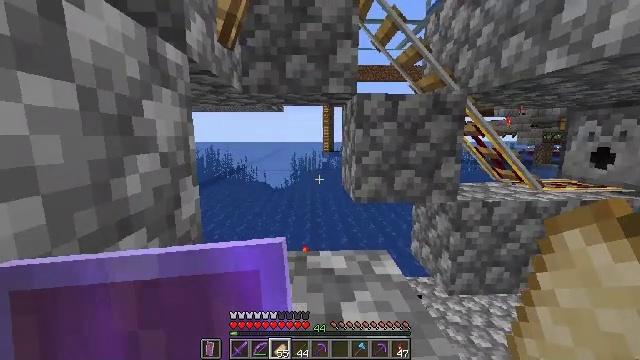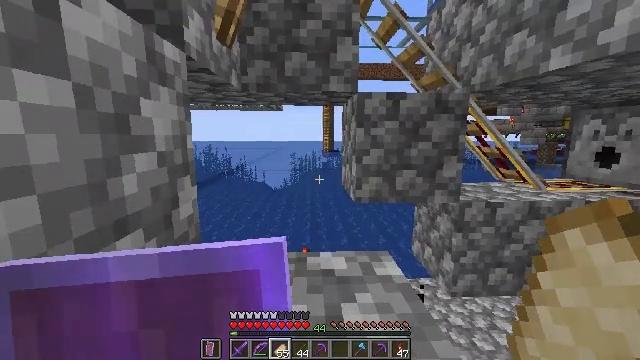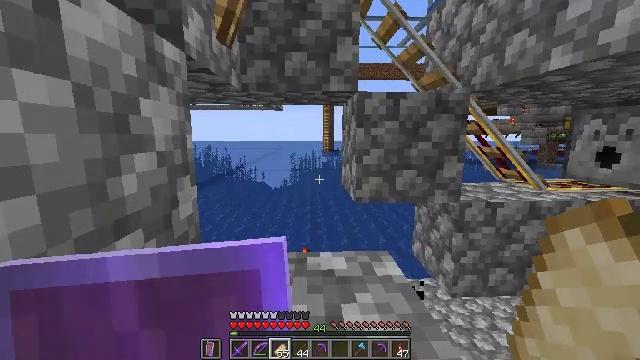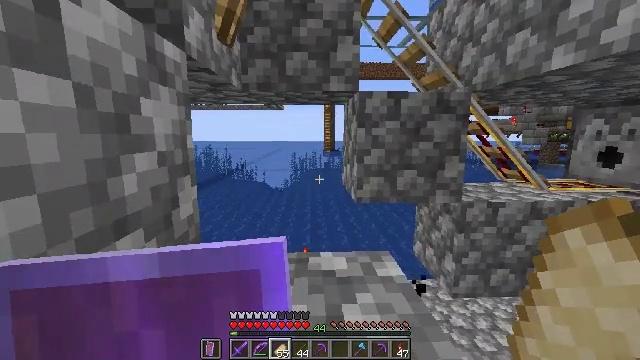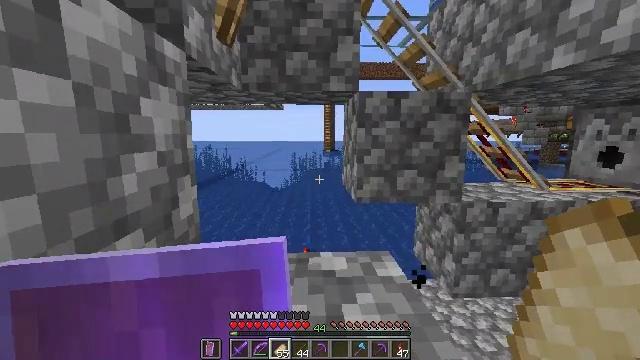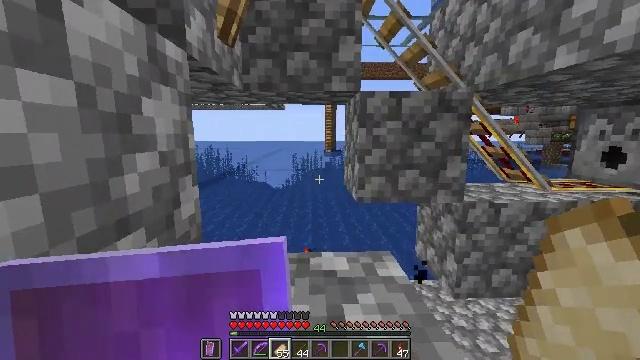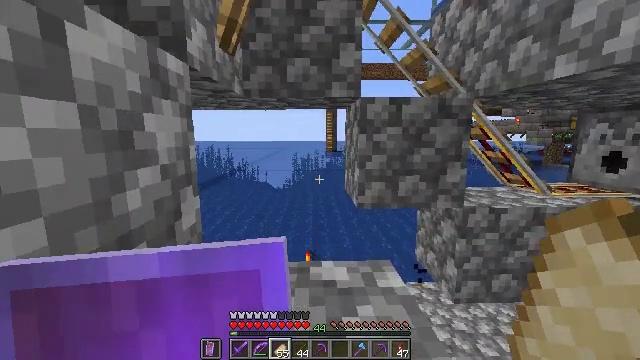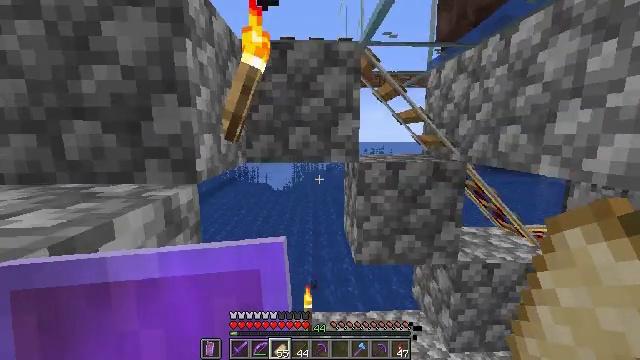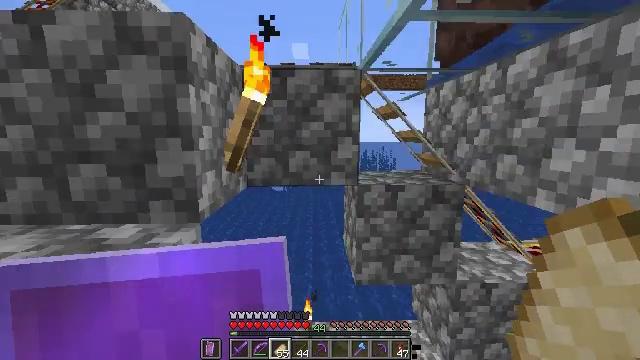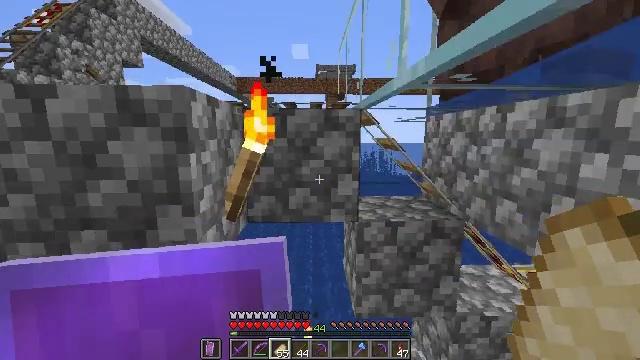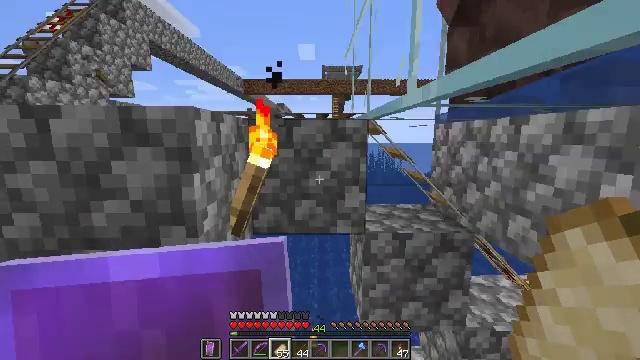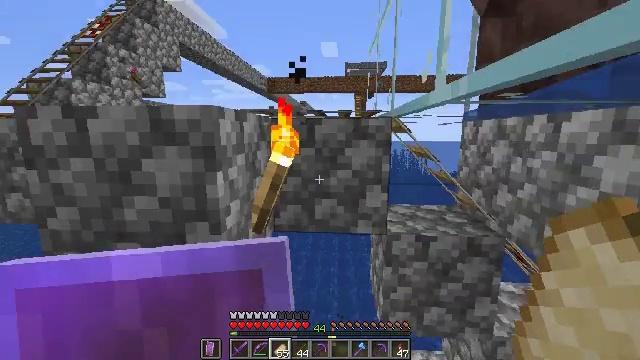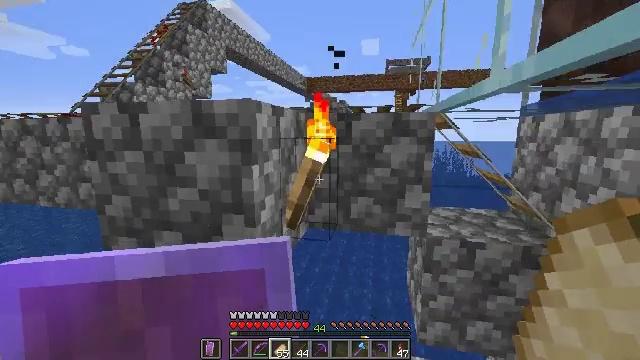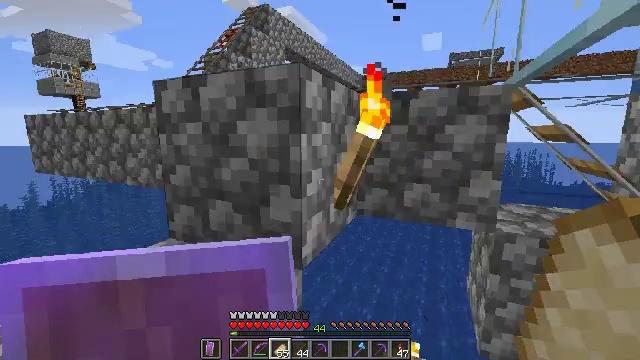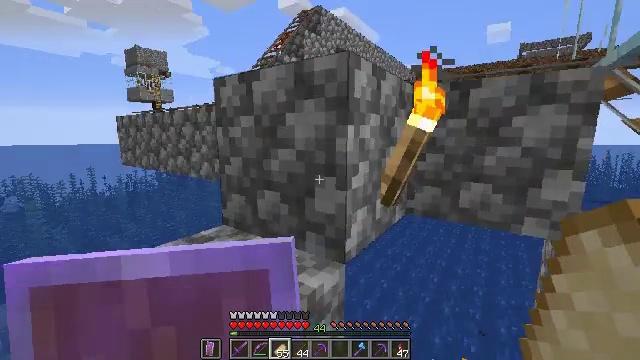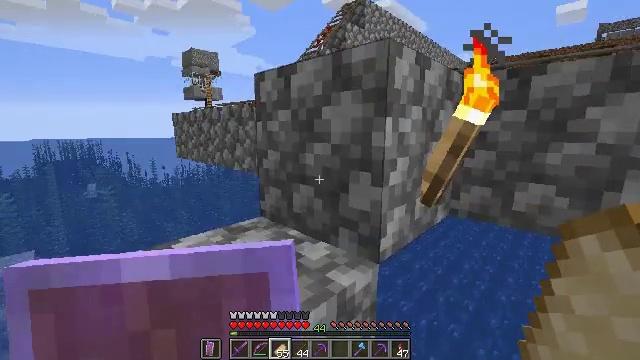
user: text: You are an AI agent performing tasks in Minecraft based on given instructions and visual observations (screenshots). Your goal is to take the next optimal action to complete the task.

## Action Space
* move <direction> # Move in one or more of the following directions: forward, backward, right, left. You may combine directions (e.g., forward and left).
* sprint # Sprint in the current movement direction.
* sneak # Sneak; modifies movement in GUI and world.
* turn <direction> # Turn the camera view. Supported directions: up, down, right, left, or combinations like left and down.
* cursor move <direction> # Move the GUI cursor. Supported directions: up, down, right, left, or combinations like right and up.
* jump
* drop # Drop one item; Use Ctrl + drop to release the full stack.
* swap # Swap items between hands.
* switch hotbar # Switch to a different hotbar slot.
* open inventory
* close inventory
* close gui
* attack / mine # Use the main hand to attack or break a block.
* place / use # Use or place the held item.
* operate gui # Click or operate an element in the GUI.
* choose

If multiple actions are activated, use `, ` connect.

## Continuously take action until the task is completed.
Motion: motion action
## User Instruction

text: Pick up the rail by attacking it.
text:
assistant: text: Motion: no_op
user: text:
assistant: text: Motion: no_op
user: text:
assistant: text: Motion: no_op
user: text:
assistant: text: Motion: no_op
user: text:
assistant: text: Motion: move forward
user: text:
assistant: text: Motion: move forward, jump
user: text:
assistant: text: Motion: move forward, jump
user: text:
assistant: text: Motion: move forward, jump
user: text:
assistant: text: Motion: move forward, jump
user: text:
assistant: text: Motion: move forward, turn left
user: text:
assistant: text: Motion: turn left
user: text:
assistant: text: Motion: turn left
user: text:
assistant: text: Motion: turn left
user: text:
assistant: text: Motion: turn left
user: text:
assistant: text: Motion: turn left
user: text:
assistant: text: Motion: turn left and down
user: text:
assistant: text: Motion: turn left and down
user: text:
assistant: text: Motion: turn left and down
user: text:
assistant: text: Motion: turn left
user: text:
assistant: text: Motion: no_op
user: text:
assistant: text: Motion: no_op
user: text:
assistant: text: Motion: no_op
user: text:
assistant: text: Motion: turn right
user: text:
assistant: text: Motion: turn right and down
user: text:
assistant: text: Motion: turn right and down
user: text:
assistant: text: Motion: turn right
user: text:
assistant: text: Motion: turn right and down
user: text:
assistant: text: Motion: turn right and down
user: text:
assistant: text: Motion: turn right and down
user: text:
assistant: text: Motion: no_op